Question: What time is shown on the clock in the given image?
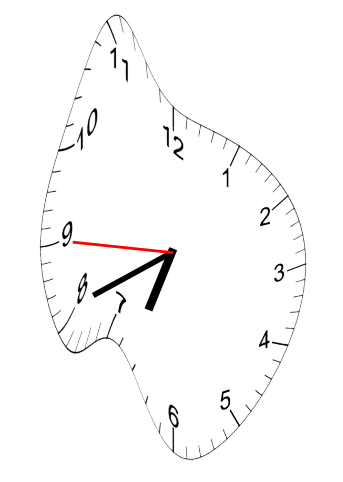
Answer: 06:40:45